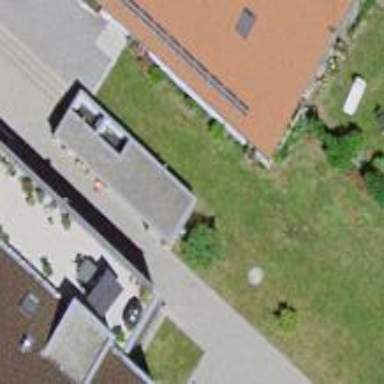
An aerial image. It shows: View of roof of building.